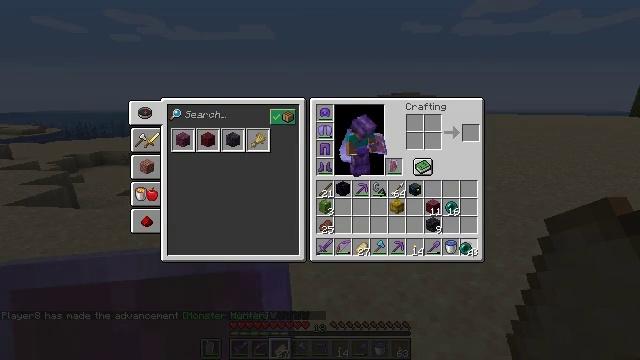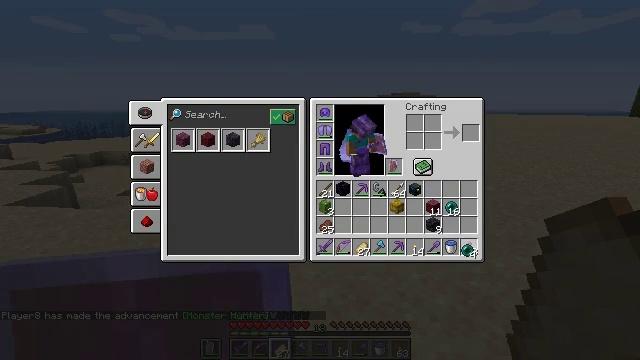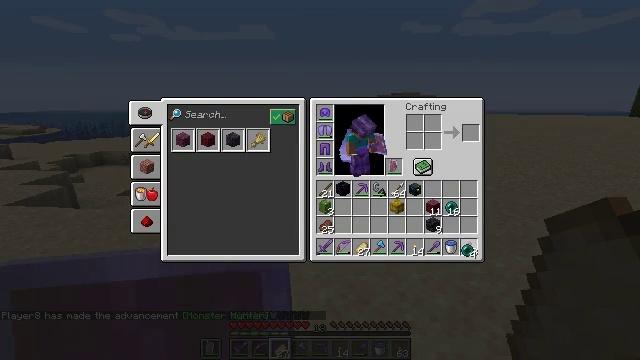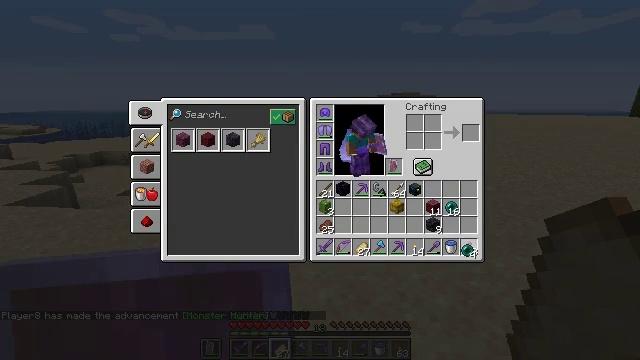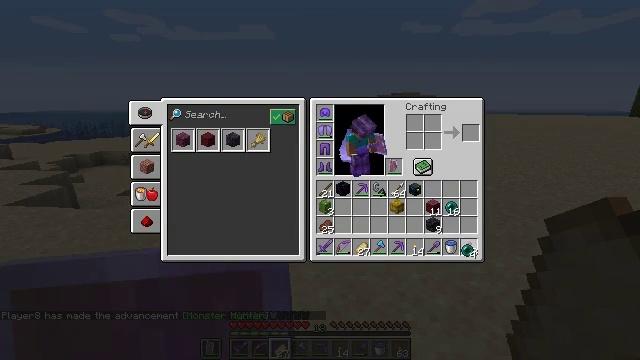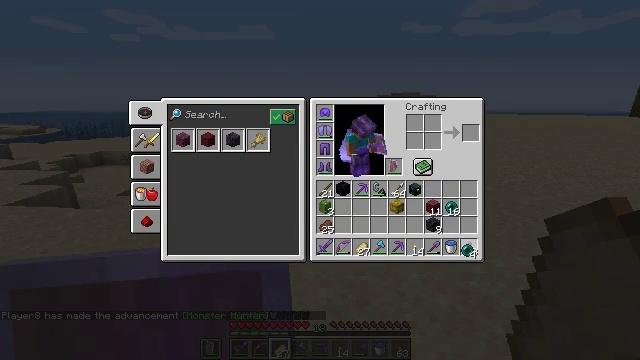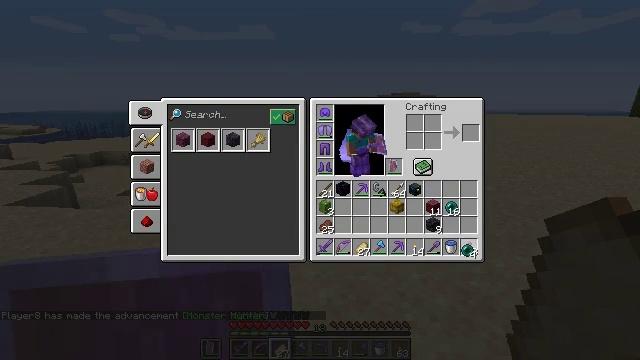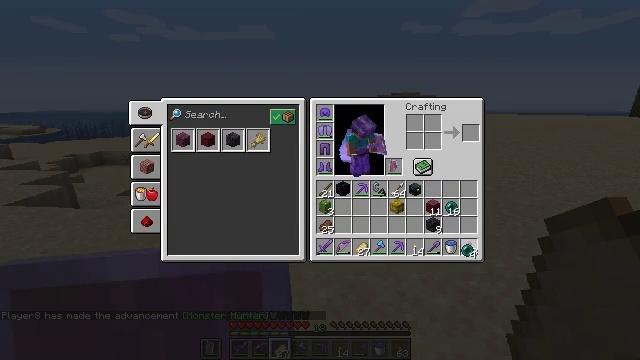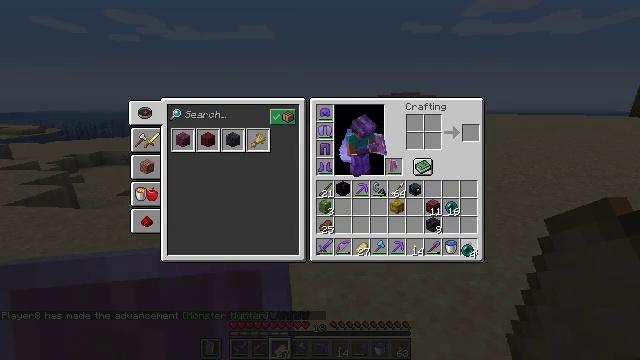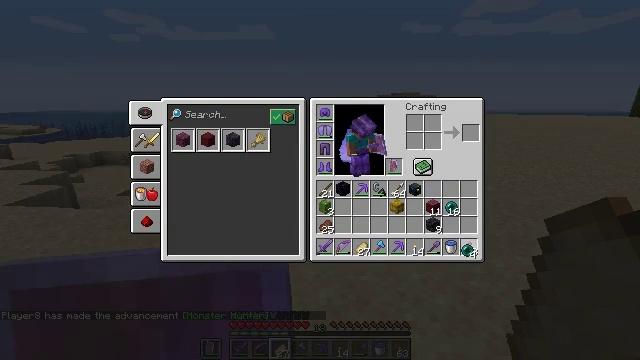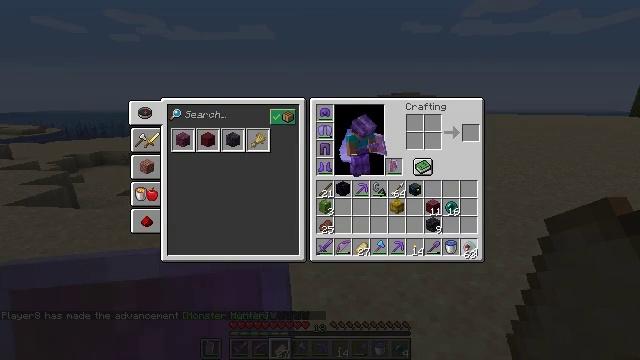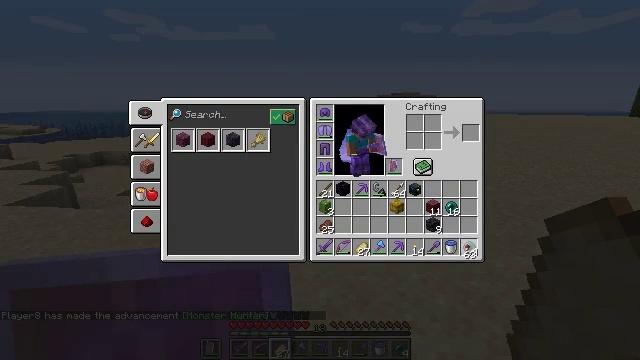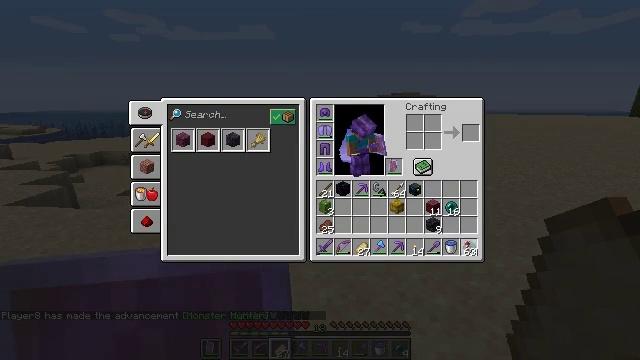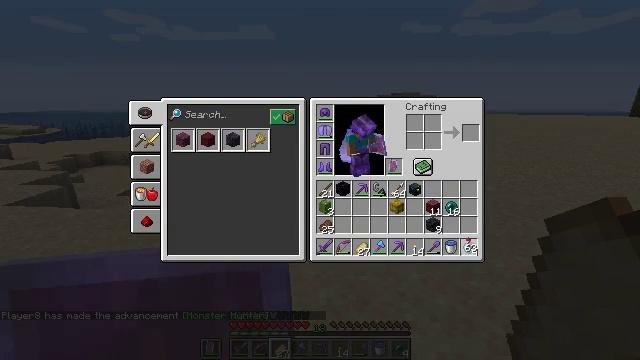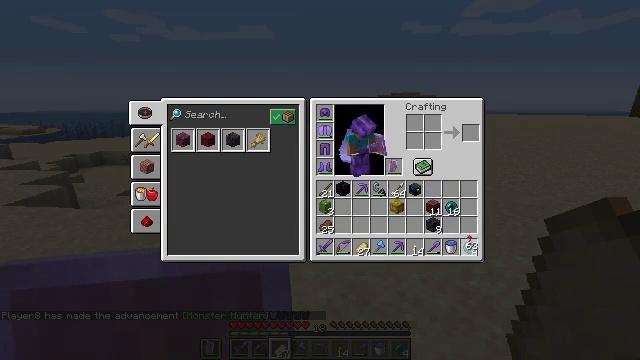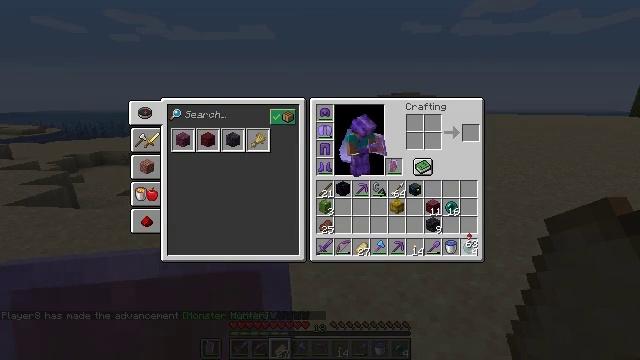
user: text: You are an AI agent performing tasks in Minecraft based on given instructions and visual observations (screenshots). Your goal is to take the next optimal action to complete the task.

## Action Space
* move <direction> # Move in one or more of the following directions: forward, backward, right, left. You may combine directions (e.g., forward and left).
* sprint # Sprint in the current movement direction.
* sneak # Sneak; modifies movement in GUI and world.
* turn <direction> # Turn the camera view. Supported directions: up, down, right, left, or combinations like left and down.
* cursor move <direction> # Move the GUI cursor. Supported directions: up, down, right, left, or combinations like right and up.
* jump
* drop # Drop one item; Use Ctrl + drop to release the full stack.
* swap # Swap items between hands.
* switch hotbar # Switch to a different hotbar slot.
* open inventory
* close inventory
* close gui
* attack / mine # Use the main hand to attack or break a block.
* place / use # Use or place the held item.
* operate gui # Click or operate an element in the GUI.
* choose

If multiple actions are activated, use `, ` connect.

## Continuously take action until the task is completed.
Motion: motion action
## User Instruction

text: Drop an ender pearl.
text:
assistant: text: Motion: no_op
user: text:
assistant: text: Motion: no_op
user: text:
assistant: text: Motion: no_op
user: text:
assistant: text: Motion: no_op
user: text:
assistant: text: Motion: no_op
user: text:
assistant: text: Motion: no_op
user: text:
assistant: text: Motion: attack / mine
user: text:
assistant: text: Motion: attack / mine
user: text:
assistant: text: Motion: attack / mine
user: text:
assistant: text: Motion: no_op
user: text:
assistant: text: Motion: no_op
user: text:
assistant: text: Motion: no_op
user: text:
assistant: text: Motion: no_op
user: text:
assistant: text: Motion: no_op
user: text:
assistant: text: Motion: no_op
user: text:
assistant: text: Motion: no_op
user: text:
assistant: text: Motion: no_op
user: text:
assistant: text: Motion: no_op
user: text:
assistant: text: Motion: no_op
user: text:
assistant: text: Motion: no_op
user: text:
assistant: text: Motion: no_op
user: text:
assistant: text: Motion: no_op
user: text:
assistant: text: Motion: no_op
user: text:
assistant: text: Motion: no_op
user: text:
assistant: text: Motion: no_op
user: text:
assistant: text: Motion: no_op
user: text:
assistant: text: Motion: no_op
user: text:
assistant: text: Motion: no_op
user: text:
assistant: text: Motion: no_op
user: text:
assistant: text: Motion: no_op